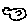
Label: bird